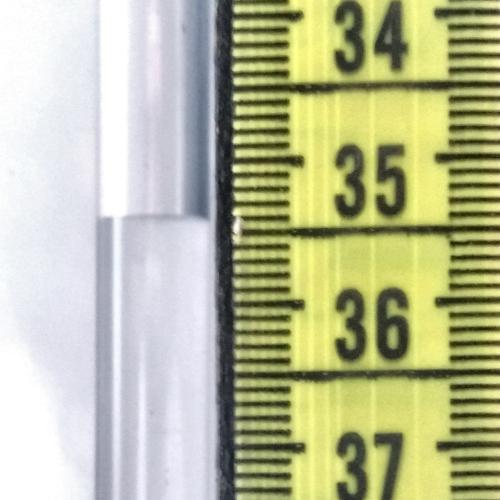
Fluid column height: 35.4 cm